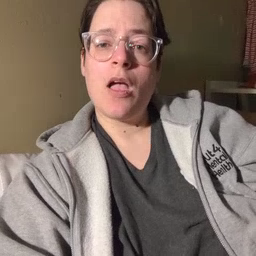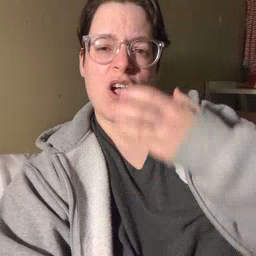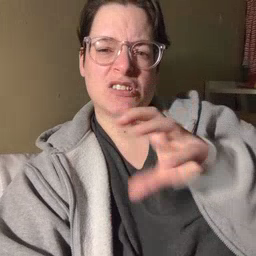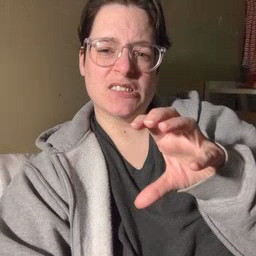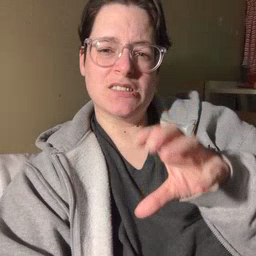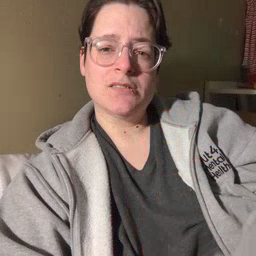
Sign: hot